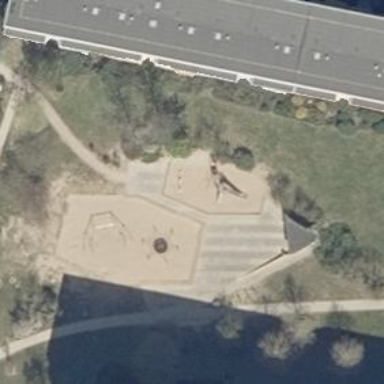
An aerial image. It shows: Playground area for leisure activities on the land.